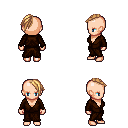
a pixel art fantasy rpg character, female body template, human, light skin, brown robe, magenta pants, light blonde long mohawk hairstyle, four views (front, back, left, right), 2x2 character sprite sheet, small pixel art, hard edges, no anti-aliasing